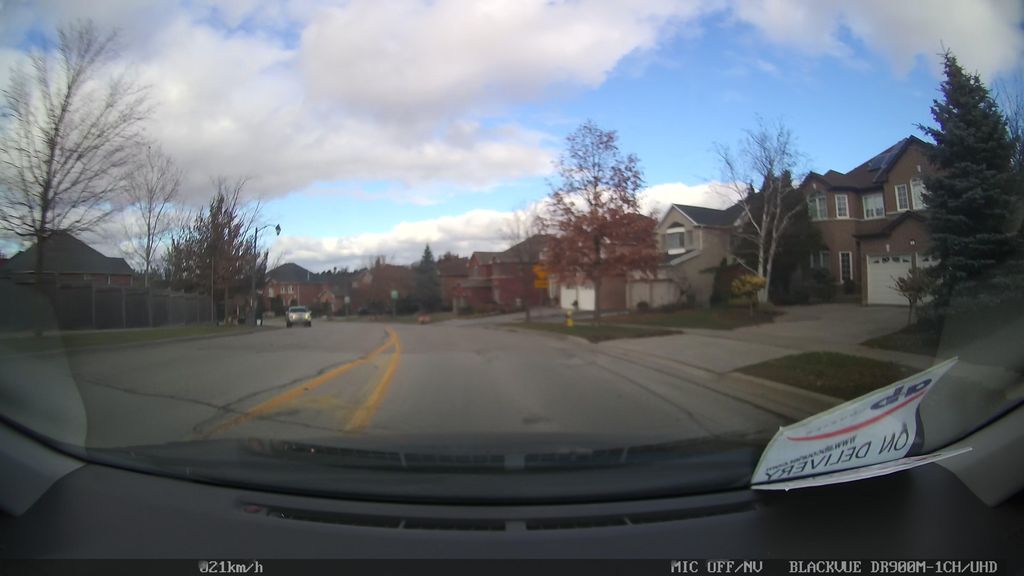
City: toronto